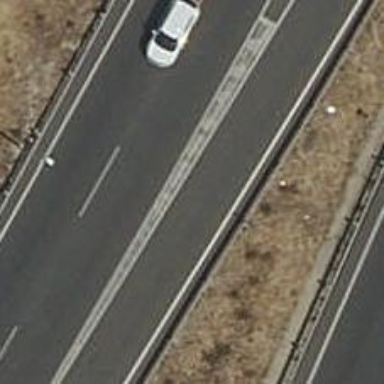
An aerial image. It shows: Motorway link.